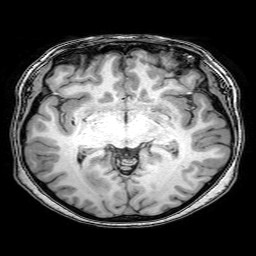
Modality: T1w
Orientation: coronal
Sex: female
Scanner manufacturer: philips
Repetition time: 0.00809 s
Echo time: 0.0037 s